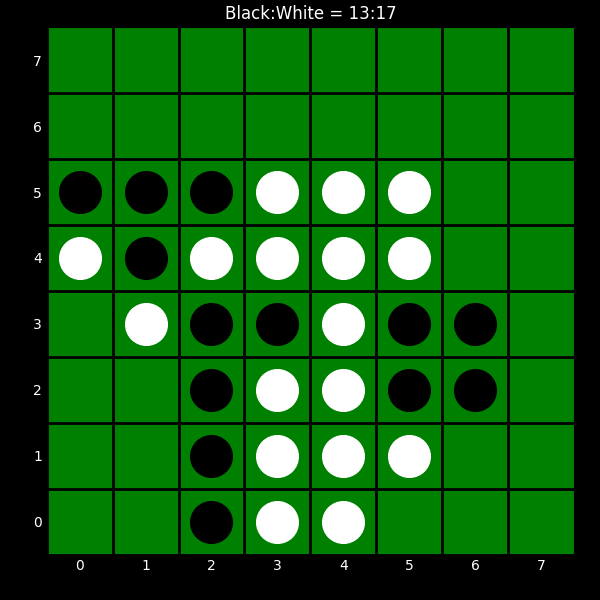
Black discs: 13
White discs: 17